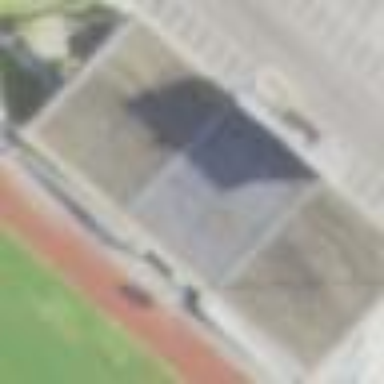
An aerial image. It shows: Bleachers on leisure land.